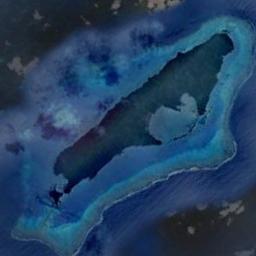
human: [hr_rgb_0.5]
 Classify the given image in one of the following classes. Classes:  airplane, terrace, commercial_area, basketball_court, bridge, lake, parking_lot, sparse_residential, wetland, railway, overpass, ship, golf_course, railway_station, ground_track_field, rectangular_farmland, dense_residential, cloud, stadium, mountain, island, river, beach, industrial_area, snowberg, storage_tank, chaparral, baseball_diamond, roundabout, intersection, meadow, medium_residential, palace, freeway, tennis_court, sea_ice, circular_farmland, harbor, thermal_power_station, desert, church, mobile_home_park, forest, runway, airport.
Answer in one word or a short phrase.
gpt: island